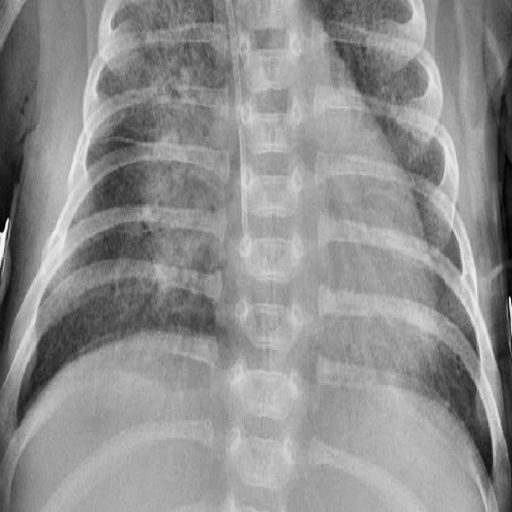
Finding: PNEUMONIA